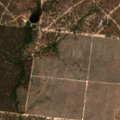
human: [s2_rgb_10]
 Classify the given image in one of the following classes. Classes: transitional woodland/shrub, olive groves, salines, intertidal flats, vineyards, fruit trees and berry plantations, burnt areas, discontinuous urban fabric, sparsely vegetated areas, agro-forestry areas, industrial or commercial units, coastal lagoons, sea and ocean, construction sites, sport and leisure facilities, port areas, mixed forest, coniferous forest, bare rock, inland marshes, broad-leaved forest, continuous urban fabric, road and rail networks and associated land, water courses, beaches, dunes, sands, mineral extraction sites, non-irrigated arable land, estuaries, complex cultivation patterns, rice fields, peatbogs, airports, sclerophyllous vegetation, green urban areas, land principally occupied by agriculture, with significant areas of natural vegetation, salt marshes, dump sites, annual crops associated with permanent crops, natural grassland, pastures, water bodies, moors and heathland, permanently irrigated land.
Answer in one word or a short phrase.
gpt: pastures, broad-leaved forest, transitional woodland/shrub